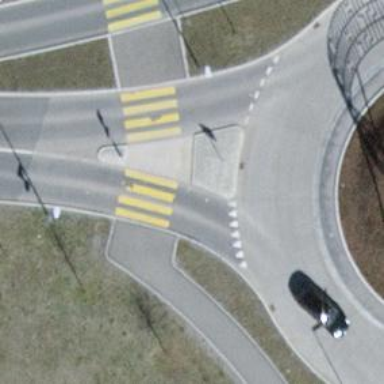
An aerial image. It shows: Uncontrolled zebra crossing with pedestrian island.